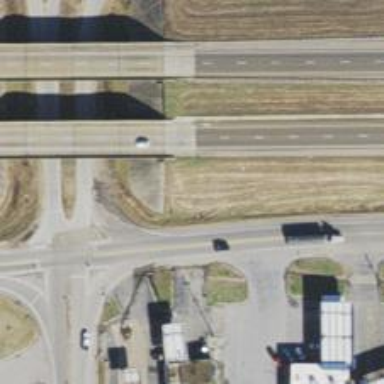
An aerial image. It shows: Beam-structured bridge on motorway.